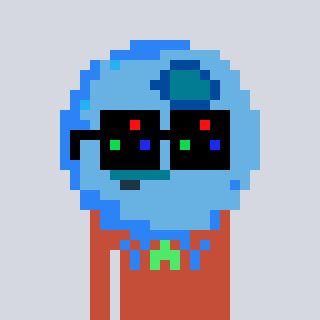
a pixel art character with square black sunglasses, a blueberry-shaped head and a rust-colored body on a cool background